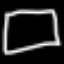
Label: square